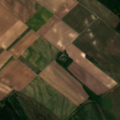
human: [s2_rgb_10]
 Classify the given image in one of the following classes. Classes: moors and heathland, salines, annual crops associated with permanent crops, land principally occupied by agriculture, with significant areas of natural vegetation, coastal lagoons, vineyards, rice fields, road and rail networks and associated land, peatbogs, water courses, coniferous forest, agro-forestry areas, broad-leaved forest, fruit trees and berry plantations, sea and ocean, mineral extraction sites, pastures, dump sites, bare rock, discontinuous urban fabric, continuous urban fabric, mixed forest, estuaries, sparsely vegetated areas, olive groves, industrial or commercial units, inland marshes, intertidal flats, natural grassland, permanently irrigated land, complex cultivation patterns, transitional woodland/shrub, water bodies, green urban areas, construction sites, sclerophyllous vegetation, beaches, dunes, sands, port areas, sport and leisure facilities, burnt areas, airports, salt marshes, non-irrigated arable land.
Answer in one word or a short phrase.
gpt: non-irrigated arable land, pastures, broad-leaved forest, coniferous forest